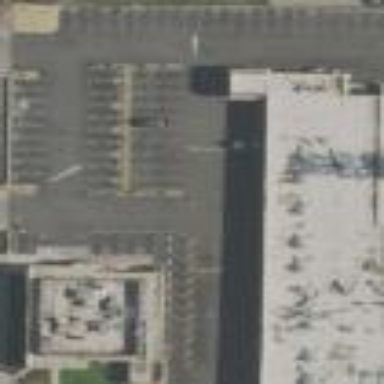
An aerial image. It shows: Parking area.